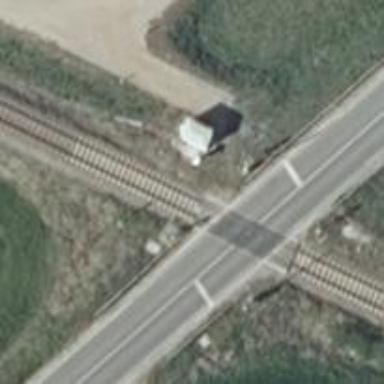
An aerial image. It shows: Level crossing along the railway.